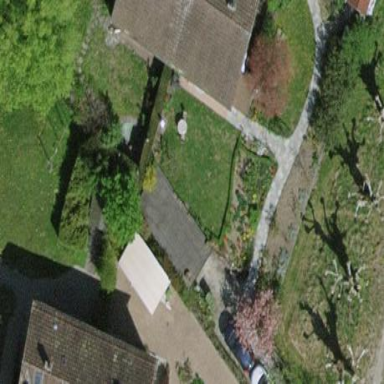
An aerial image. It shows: Garden enclosed by fence.